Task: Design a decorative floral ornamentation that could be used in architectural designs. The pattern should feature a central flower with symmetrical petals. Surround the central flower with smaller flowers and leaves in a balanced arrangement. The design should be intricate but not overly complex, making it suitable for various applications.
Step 1109:
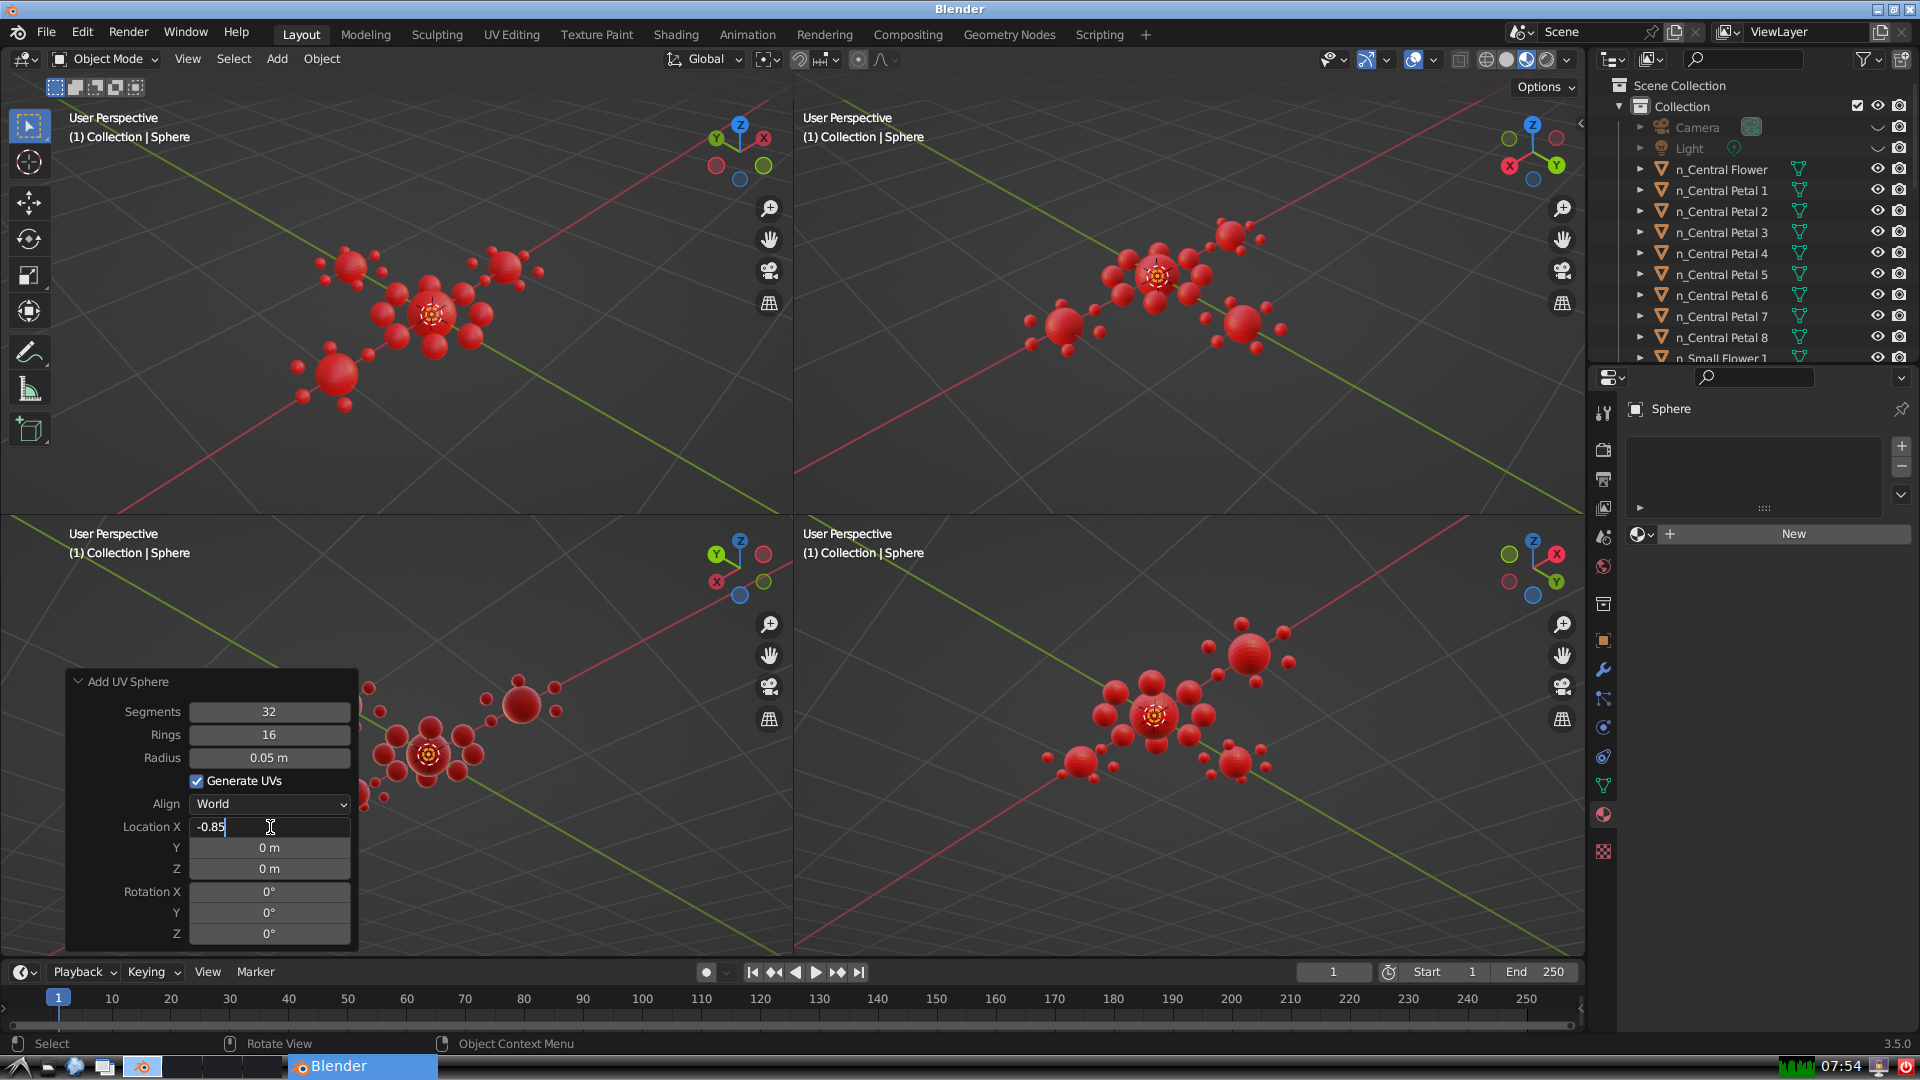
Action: {"key_press": ['Return']}